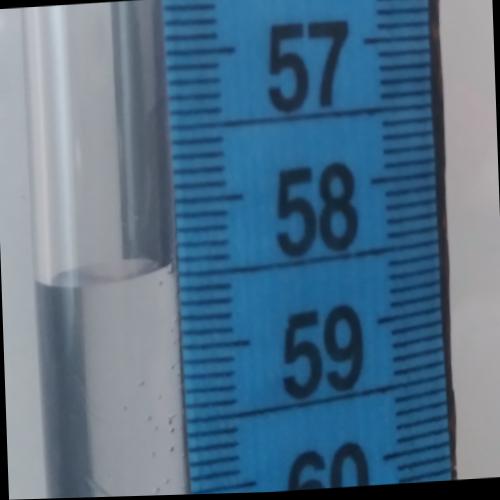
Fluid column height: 58.4 cm